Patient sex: M
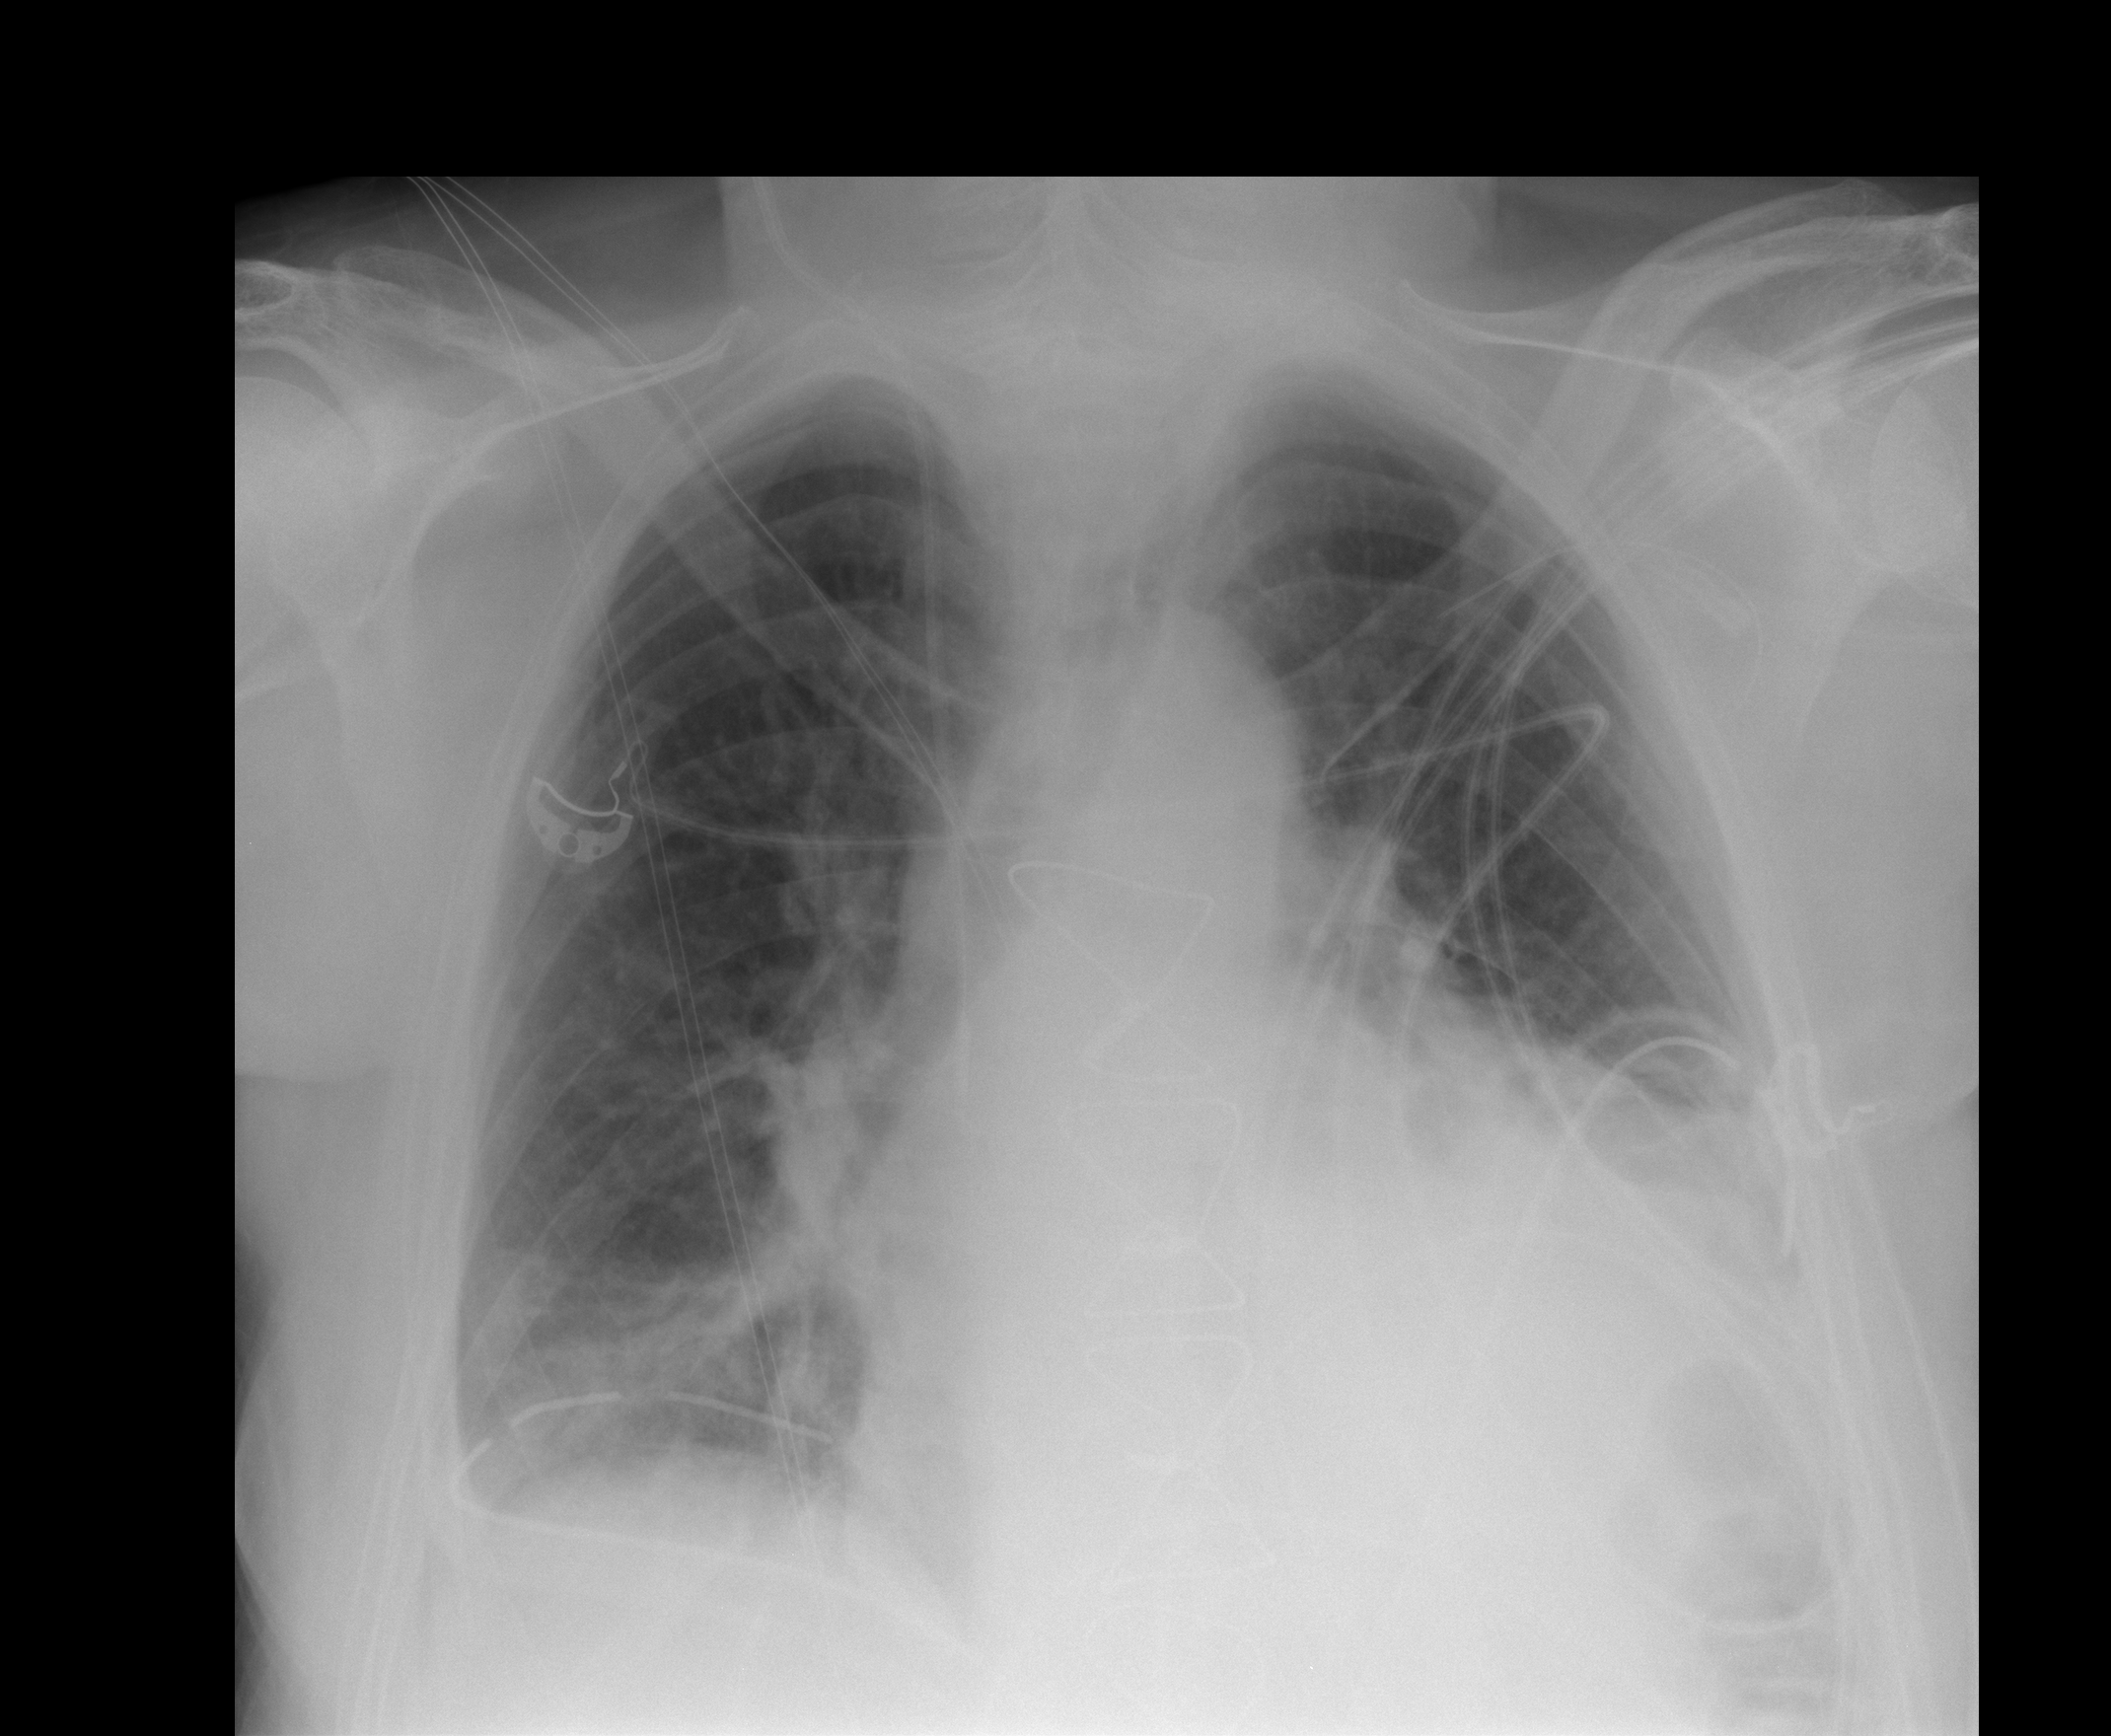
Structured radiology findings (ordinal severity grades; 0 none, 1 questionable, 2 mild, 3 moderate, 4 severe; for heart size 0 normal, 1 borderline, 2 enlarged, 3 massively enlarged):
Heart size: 2
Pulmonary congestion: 2
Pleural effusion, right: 0
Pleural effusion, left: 2
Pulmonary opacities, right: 2
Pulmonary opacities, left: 0
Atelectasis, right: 2
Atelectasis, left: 2